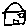
Label: house